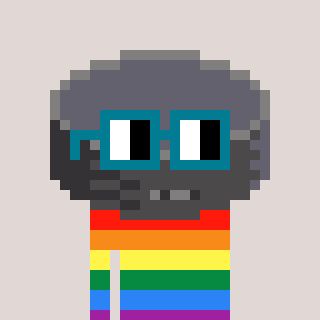
a pixel art character with square dark green glasses, a hockey puck-shaped head and a rust-colored body on a warm background